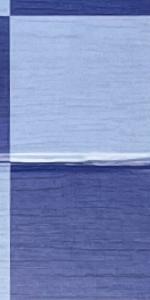
Label: Empty